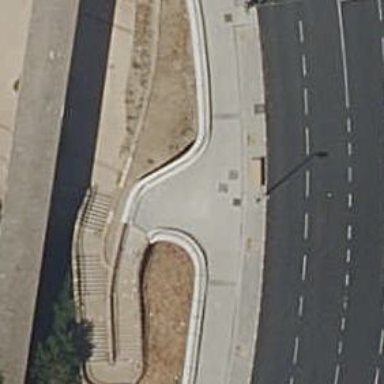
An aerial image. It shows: Entrance with barrier.